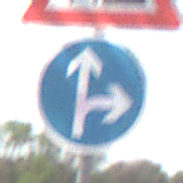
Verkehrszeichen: VorgeschriebeneFahrtrichtungGeradeausOderRechts
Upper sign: Arbeitsstelle
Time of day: MorningAfternoon
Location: Outdoor (Nature)
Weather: PartlyCloudy
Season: NotSpecified
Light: Natural